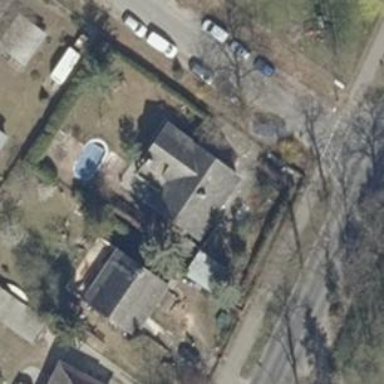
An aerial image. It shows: Gabled roof house.